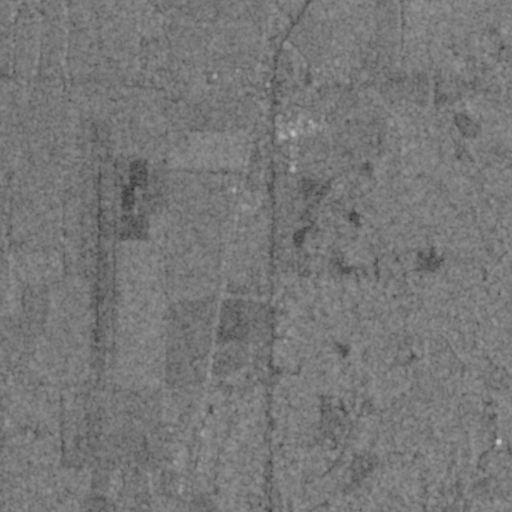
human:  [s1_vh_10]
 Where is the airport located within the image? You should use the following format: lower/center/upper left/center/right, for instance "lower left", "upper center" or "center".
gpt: The airport is located in the left of the image.
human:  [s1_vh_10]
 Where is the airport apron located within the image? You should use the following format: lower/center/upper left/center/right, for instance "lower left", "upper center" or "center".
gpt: The airport apron is located in the upper left of the image.
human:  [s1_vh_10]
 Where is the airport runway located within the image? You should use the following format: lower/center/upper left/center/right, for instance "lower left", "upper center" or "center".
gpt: The airport runway is located in the left of the image.
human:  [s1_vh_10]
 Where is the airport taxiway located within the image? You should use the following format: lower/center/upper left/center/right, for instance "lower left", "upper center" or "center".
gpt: The airport taxiway is located in the left of the image.
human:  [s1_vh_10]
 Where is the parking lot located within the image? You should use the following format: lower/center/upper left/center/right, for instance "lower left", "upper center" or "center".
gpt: The parking lot is located in the center left of the image.
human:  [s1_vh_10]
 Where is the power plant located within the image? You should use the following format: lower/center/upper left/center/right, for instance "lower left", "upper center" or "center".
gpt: There is no power plant in the image.

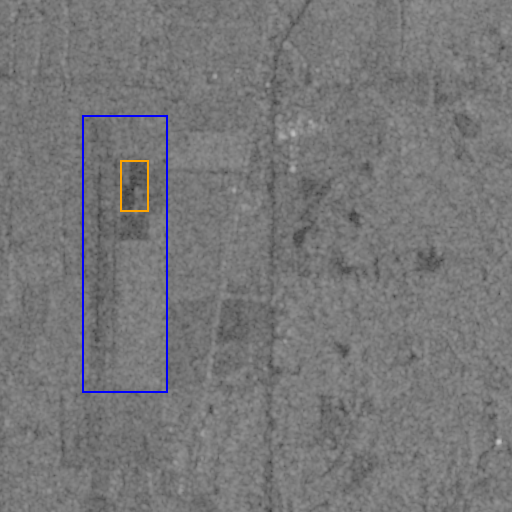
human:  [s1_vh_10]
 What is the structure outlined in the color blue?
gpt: The structure outlined in blue is an airport.
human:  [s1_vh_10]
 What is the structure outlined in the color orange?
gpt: The structure outlined in orange is an airport apron.
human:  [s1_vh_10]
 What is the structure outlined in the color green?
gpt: There is no green outline.